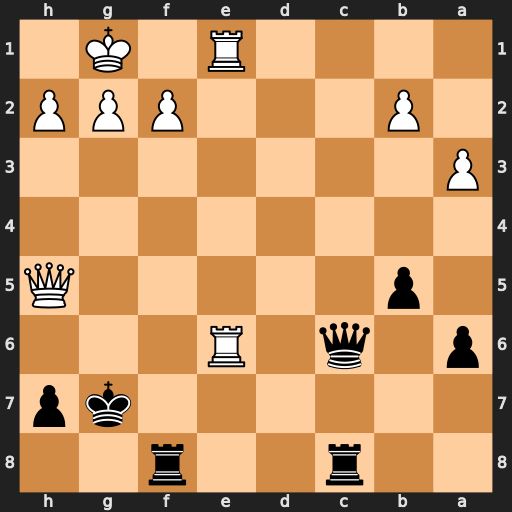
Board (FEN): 2r2r2/6kp/p1q1R3/1p5Q/8/P7/1P3PPP/4R1K1
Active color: b
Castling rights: -
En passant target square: -
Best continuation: Qxe6 Qg5+ Qg6